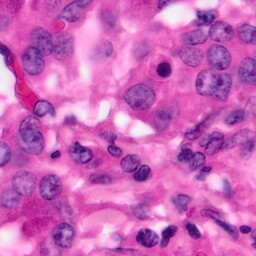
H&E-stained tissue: Pancreatic